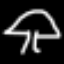
Label: mushroom